Interaction volume radius: 5 \u00c5
Interaction volume height: 15 \u00c5
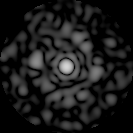
Disorder parameter: 0.7931